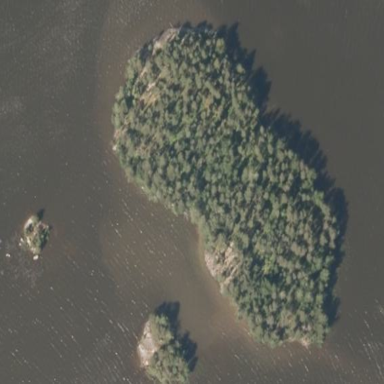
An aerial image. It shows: Island.